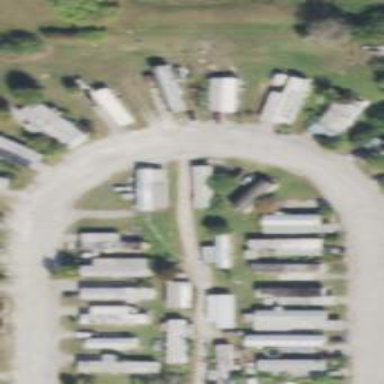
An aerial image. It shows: Residential area designated as mobile home park.